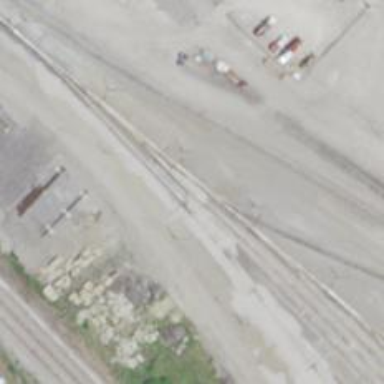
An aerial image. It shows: Railway yard used for servicing trains.